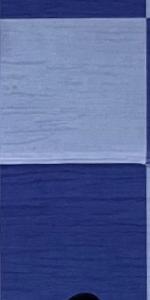
Label: Empty